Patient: sex M, age 64
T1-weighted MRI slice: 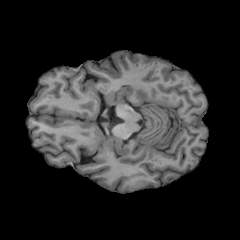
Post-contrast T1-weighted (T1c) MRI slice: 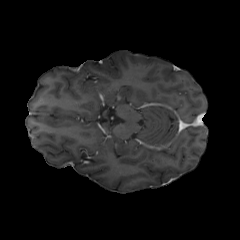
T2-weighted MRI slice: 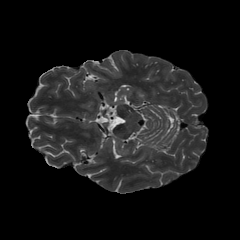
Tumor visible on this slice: no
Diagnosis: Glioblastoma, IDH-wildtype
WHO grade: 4